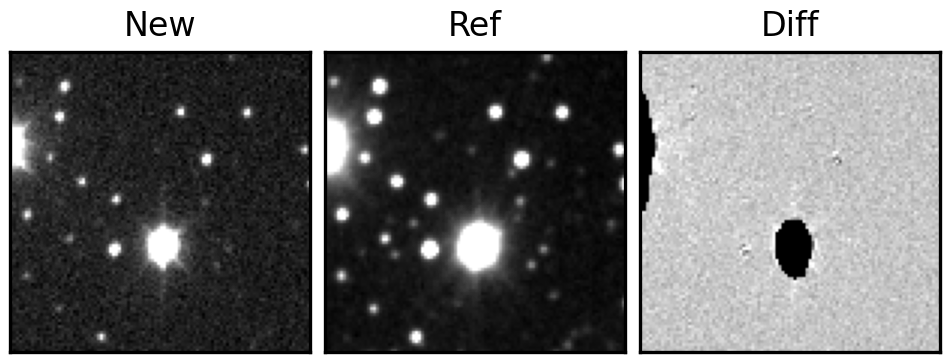
Label: bogus